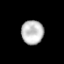
Tissue: prostate
Cell type: T cells
Senescence score: 0.3511
Nuclear area (px): 522
Mean DAPI intensity: 189.939